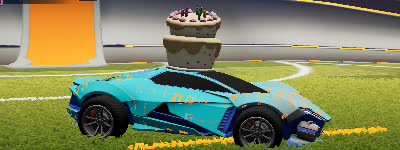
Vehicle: werewolf